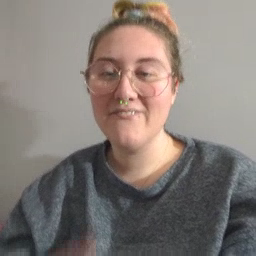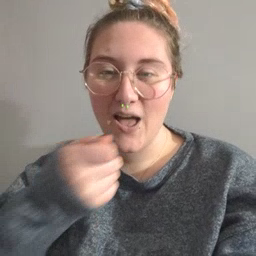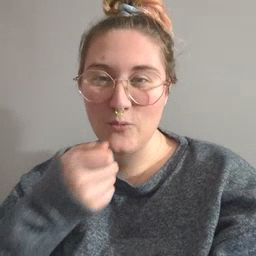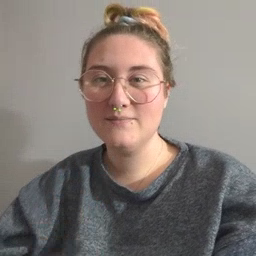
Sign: vacuum